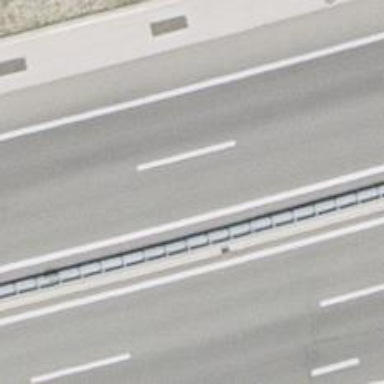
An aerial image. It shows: Asphalt motorway.